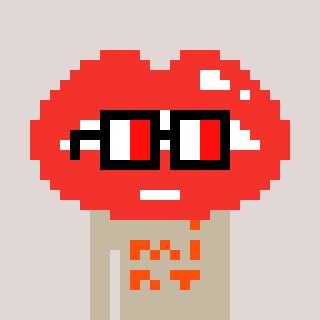
a pixel art character with square glasses with black frames and red eyes, a lips-shaped head and a bege-colored body on a warm background